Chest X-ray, AP view. Patient: 42 years old, sex F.
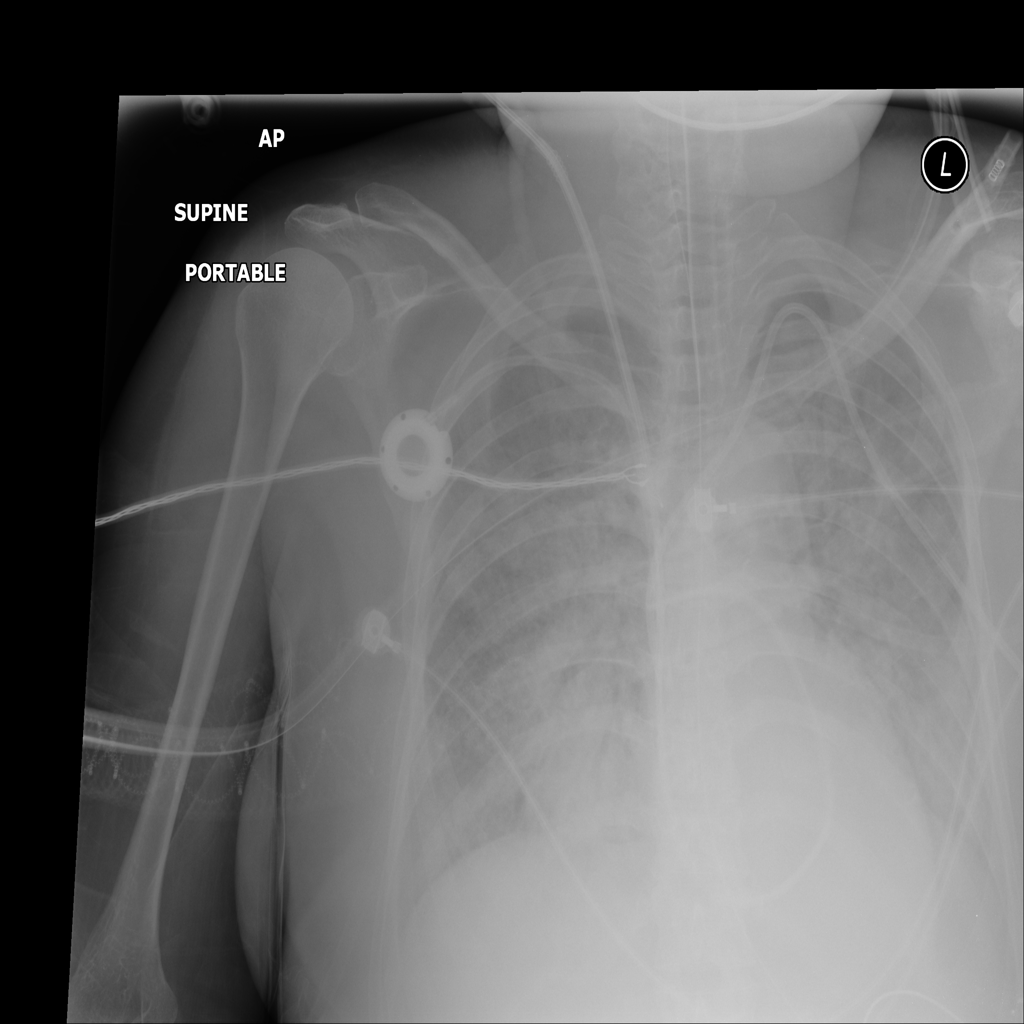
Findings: Consolidation